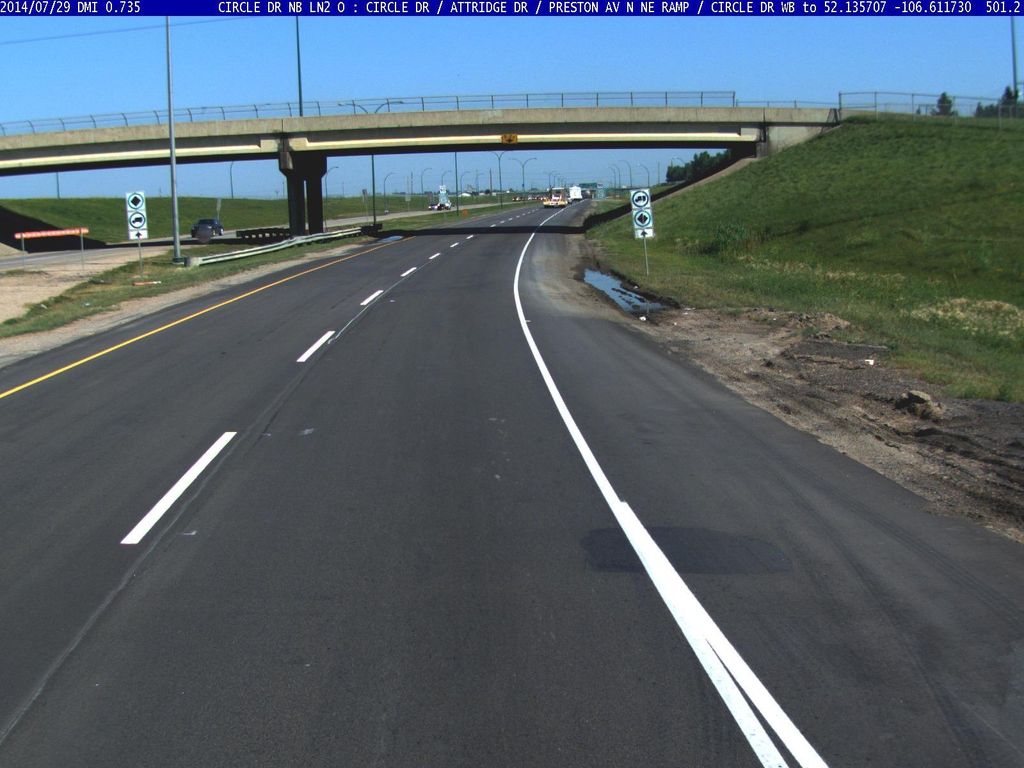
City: saskatoon